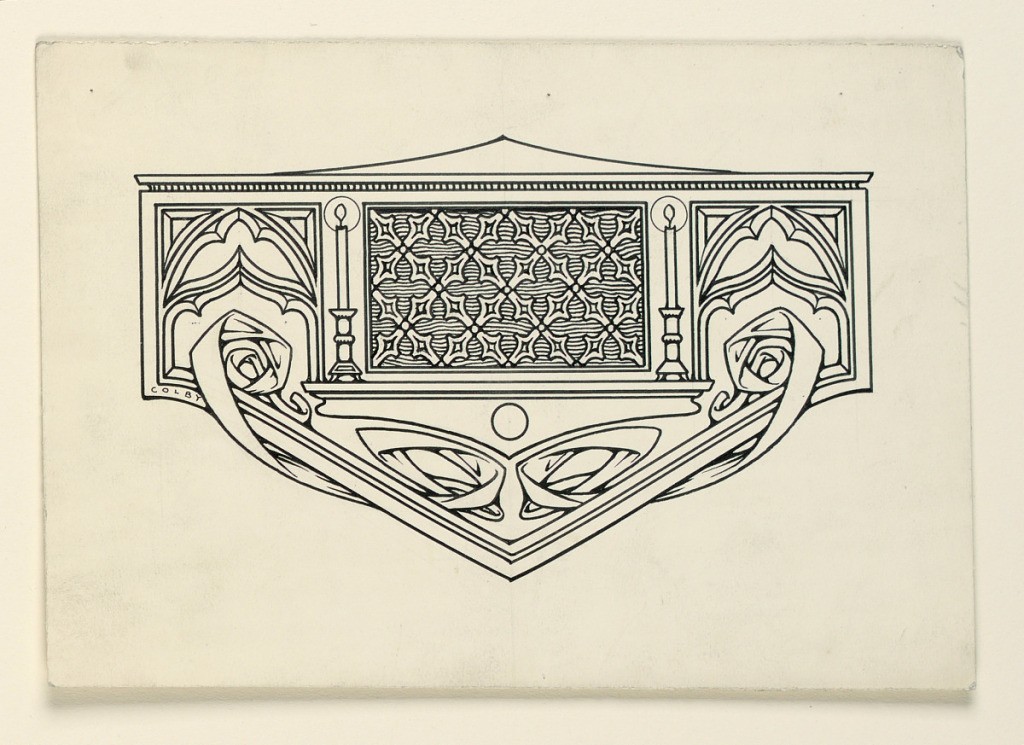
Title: Tailpiece
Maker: Homer Wayland Colby, American, 1874–1950
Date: ca. 1910
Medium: Pen and ink on illustration board
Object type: Drawing
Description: A symmetrical design composed of a central panel of decoration flanked by lighted candles and cusped openings. Interlacing bands below.